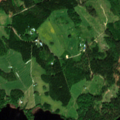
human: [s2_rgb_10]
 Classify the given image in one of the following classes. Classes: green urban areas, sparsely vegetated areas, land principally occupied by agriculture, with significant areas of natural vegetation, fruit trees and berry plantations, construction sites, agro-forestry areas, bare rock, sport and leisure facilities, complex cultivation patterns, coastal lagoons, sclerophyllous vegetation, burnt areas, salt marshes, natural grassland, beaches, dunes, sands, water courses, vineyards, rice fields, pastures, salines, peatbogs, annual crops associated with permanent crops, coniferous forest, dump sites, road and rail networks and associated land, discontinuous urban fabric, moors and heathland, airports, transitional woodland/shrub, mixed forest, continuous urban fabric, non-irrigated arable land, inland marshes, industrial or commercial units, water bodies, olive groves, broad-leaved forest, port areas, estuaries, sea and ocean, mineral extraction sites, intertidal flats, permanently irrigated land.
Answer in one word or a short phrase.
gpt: land principally occupied by agriculture, with significant areas of natural vegetation, broad-leaved forest, coniferous forest, mixed forest, water bodies